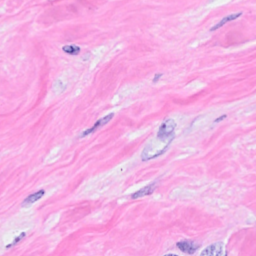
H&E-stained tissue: Breast